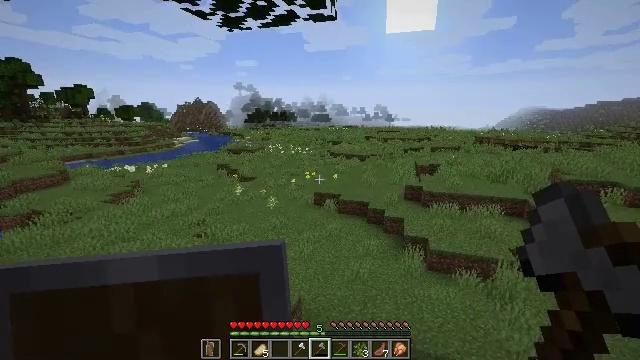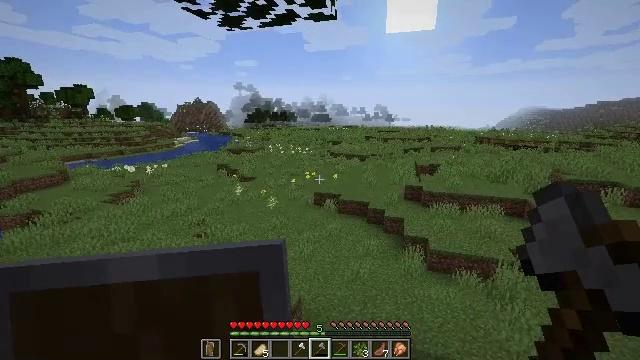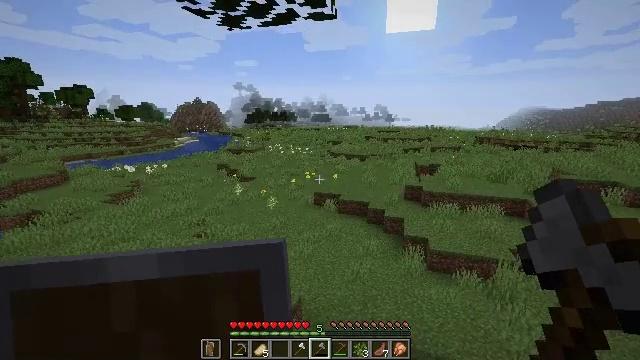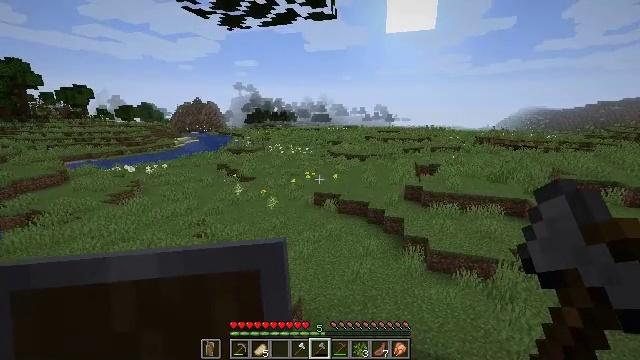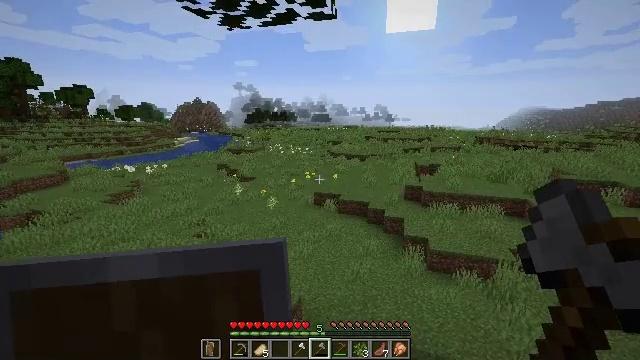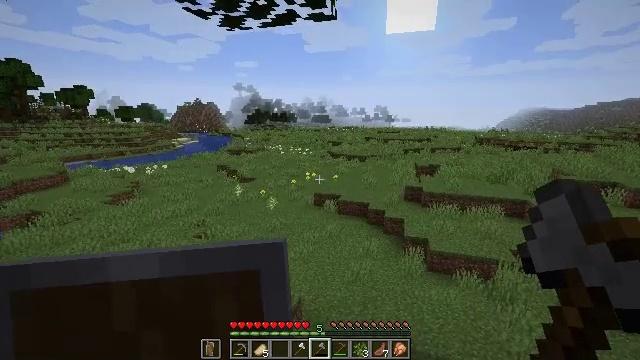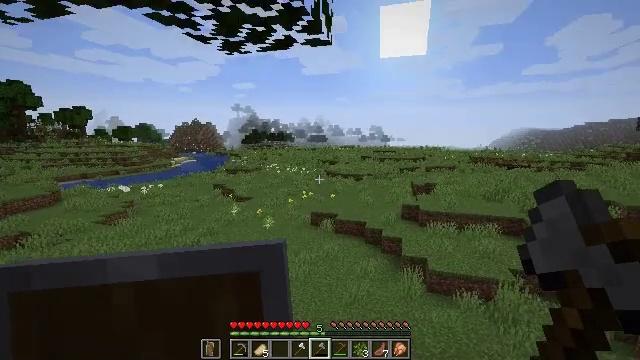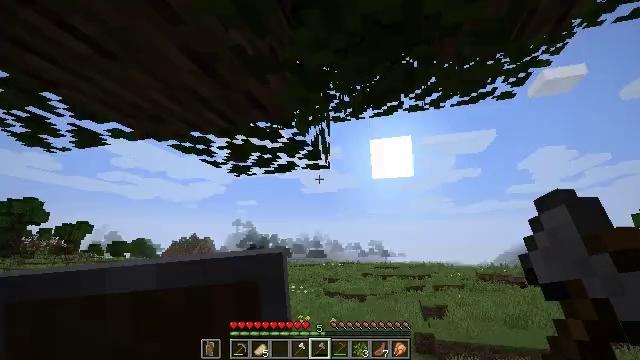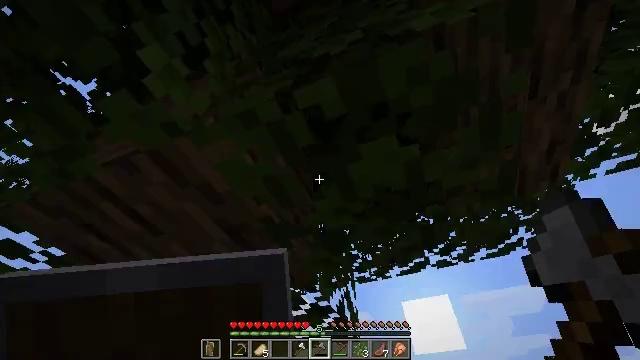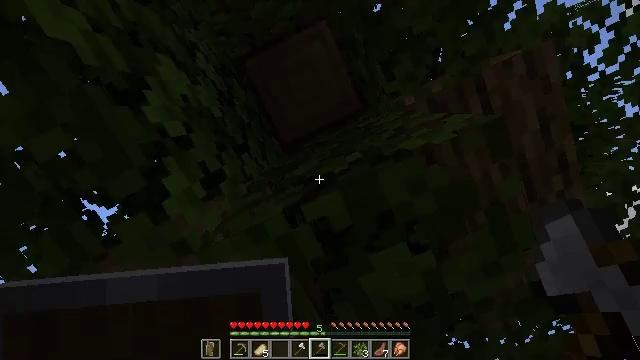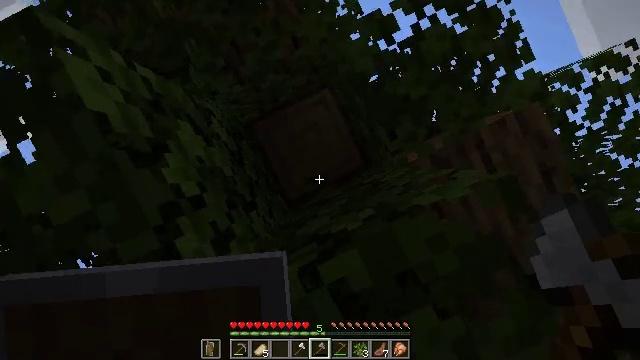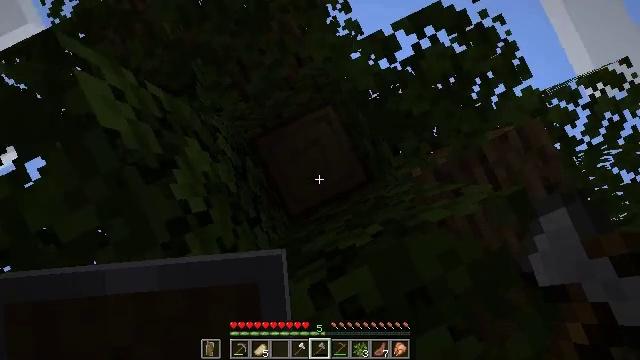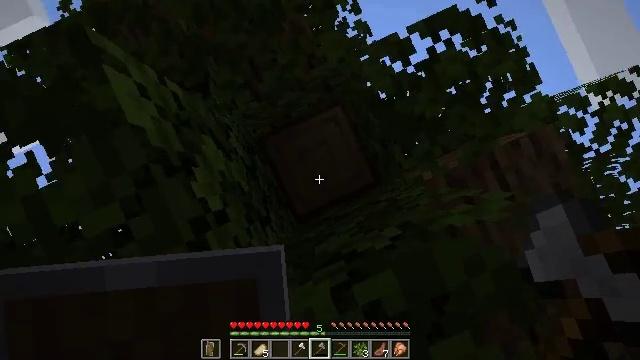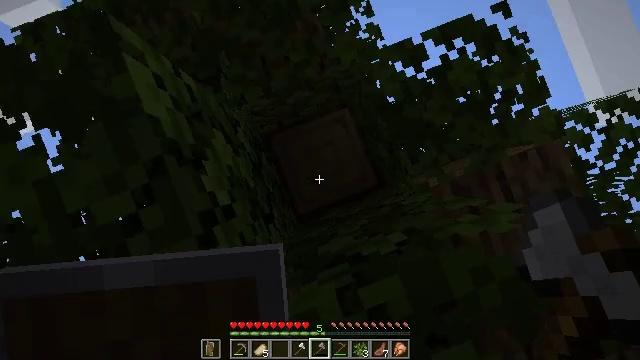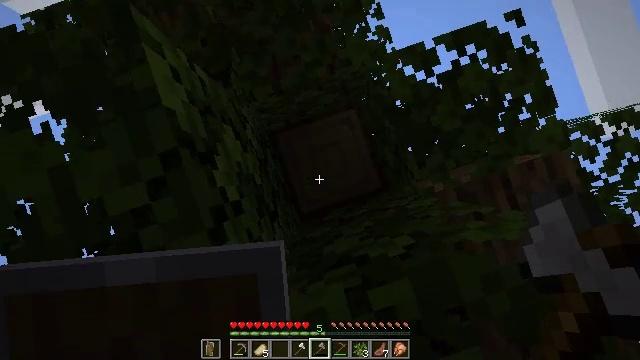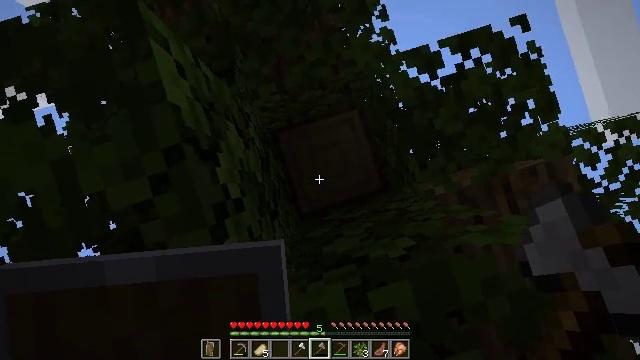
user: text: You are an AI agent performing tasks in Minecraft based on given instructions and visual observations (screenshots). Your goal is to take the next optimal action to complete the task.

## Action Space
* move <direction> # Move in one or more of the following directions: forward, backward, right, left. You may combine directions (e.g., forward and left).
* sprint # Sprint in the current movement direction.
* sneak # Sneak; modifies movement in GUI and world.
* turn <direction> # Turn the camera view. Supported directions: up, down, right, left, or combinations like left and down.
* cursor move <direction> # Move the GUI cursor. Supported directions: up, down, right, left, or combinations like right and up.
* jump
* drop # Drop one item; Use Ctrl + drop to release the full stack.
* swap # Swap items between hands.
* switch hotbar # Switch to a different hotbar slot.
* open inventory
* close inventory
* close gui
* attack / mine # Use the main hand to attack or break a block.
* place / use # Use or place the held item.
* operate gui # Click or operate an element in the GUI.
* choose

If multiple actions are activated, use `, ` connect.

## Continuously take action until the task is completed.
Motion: motion action
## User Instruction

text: Cut down the tree and harvest oak logs.
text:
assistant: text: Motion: sneak
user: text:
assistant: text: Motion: sneak
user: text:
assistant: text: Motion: sneak
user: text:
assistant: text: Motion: sneak
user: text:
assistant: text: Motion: sneak
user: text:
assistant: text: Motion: sneak, turn up
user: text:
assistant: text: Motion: sneak, turn up
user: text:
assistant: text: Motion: sneak, turn left and up
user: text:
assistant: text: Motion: move left, sneak, turn left and up
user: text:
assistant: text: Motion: move left, sneak, turn left and up
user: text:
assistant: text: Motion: move left, sneak, turn up
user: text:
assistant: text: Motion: move left, sneak, turn right and up
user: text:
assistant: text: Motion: sneak, turn right and up
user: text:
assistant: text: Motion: sneak, turn right and up
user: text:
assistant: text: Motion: sneak, turn right and up
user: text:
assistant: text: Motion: sneak
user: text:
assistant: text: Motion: sneak
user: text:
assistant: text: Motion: sneak
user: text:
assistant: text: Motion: sneak
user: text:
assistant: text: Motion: sneak
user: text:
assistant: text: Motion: sneak
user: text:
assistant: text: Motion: sneak
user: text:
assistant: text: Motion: sneak, attack / mine
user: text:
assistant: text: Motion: sneak, attack / mine
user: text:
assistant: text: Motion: sneak, attack / mine
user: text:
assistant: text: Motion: sneak, attack / mine
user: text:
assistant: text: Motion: sneak, attack / mine
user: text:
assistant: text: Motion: sneak, attack / mine
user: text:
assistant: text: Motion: sneak, attack / mine
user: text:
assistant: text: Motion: sneak, attack / mine